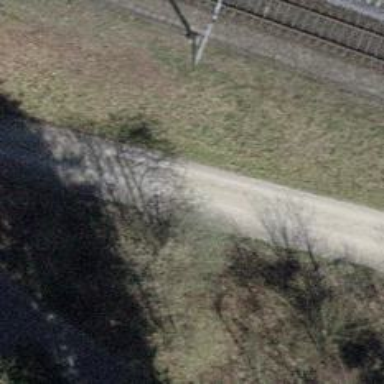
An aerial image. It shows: Track with grade2 tracktype.